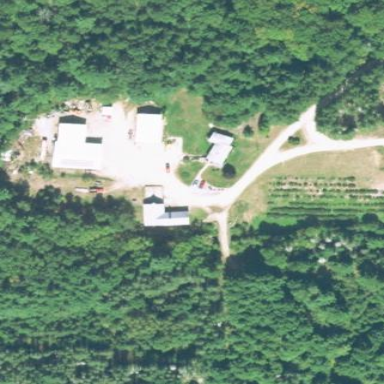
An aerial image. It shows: Farmyard area.